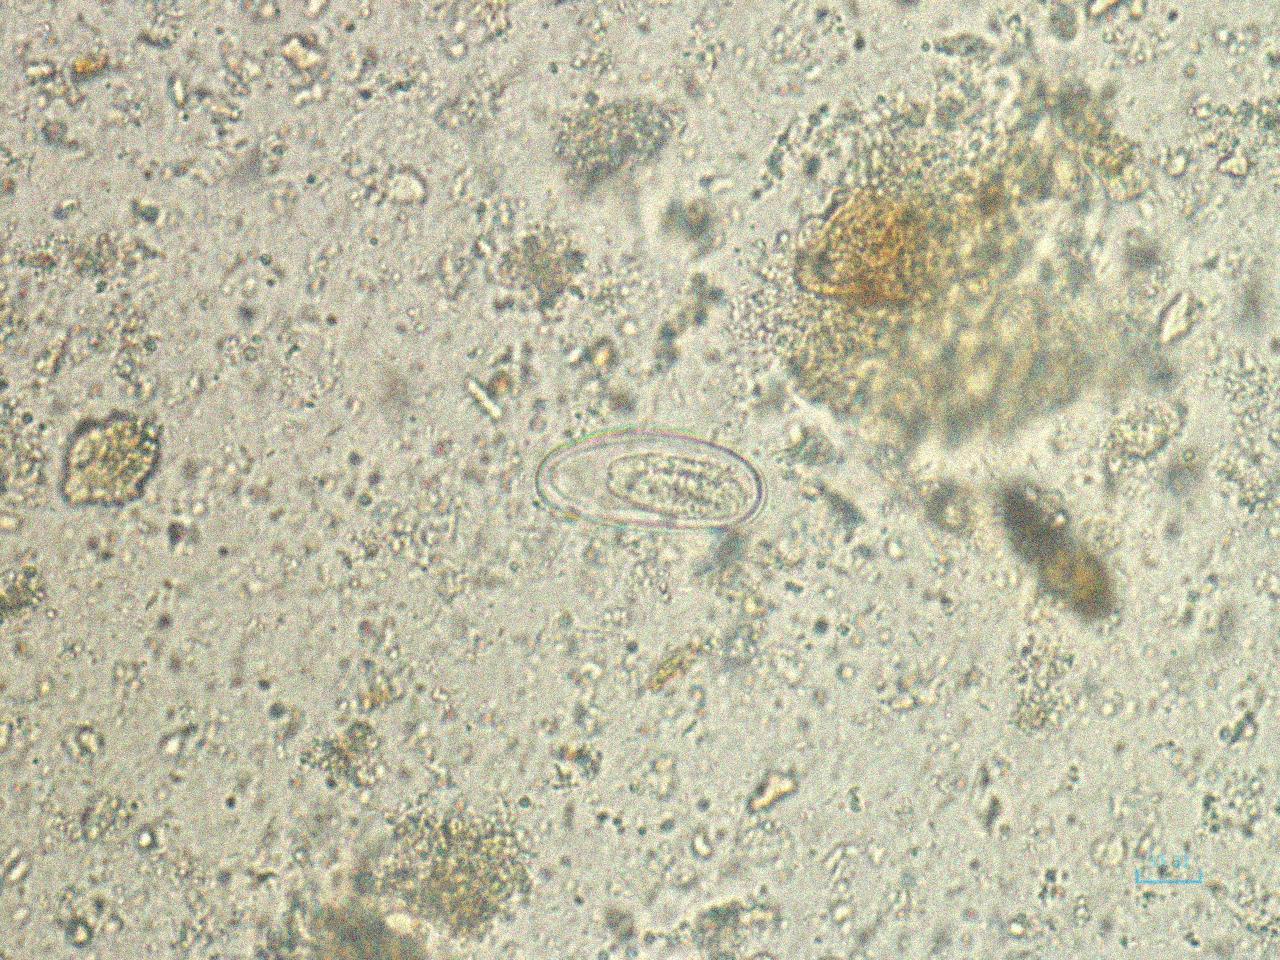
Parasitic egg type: Enterobius vermicularis